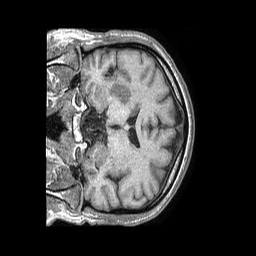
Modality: T1w
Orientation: coronal
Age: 60
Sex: male
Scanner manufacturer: philips
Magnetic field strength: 1.5 T
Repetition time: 0.007866 s
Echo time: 0.003611 s